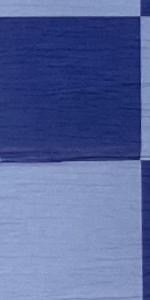
Label: Empty